Question: I have a form that uploads multiple images:
'''
<form action="uploadImages.php" method="post" enctype="multipart/form-data" id="UploadForm">
<input type="file" id="imageFiles" name="Images[]" multiple="multiple" help_token="upload_token" size=20 />
<input type="button" id="submitImages" help_token="upload_token" value="Upload" />
<img id="loadGif" src="images/ajax-loader.gif" alt="load gif" />
</form>
'''

Above I've just selected 5 files and when I select Upload they'll be uploaded. If I select another set of files after that, the "5 files" is still displayed until I've actually selected the new set of files. I'd like this text to go away as soon as I've selected "Choose Files" but I don't seem to be able to get a hold of that text. It seems to be controlled completely by the browser. Is there a way I can clear it as soon as the "Choose Files" button (input#imageFiles) is selected?
Thanks.
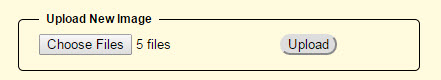
Answer: Try
html
'''
<!-- add 'value' attribute to 'file' input -->
<input type="file" id="imageFiles" name="Images[]" multiple="multiple" help_token="upload_token" size="20" value="" />
<!-- adjust 'button' type to 'submit' -->
<input type="submit" id="submitImages" help_token="upload_token" value="Upload" />
'''
js
'''
$("#UploadForm").on("change submit", function(e) {
e.preventDefault();
e.stopPropagation();
if (e.target.files) {
console.log(e.target.files) // files selected
}
else {
var data = {};
var files = $(e.target).find("#imageFiles")[0].files;
[].slice.call(files).forEach(function(val, i) {
data[val.name] = val // files object
});
var request = $.ajax({
url:$(e.target).attr("action"),
data:{json:JSON.stringify(data)}, // files as 'json'
type: $(e.target).attr("method"),
dataType:"json",
context:$(e.target).find("#imageFiles")
})
.then(function(data) {
console.log(data); // files
$(this).val("").change(); // clear 'value'
}, function(jqxhr, textStatus, error) {
console.log(textStatus, error);
$(this).val("").change();
})
}
})
'''
jsfiddle <URL>